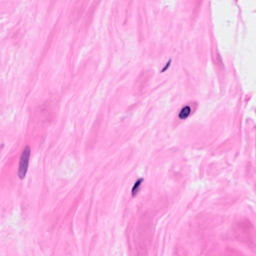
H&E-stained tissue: Breast